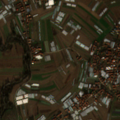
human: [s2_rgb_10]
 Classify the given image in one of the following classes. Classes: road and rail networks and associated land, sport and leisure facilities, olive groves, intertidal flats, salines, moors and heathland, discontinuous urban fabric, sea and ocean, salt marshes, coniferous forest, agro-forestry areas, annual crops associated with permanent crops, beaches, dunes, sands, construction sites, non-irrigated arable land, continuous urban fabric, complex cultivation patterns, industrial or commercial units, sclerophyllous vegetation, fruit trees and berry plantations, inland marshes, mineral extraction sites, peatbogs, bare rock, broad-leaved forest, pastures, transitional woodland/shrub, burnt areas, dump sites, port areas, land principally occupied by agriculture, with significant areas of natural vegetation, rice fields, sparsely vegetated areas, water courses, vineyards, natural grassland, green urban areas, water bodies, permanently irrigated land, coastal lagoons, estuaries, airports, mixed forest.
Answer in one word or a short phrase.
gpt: discontinuous urban fabric, non-irrigated arable land, complex cultivation patterns